Question: I'm designing a WebApp and I trying to make a tablet version of it, so I took the GMail mobile webapp as a inspiration. The mail list menu works on iOS and Android:

I've tried to make something similar as you can see at jsFiddle: <URL>, but without success, since that won't work on Android, neither iOS. When you swipe to scroll, nothing happens. So how can I make this work?
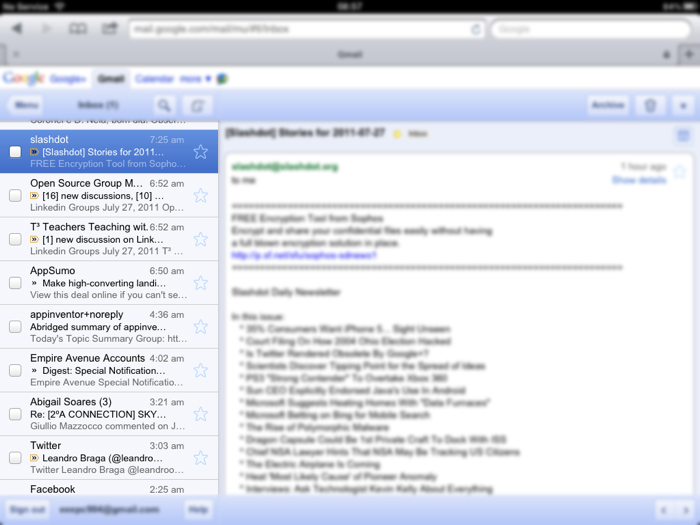
Answer: <URL>
Google has an article which says how they have implemented their scrolling.
Something that might be of help.